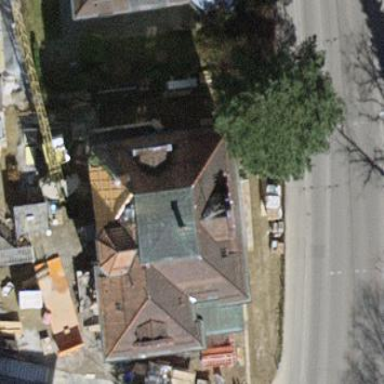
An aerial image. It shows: Apartment building with quadruple saltbox roof shape.